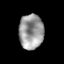
Tissue: prostate
Cell type: T cells
Senescence score: 0.3482
Nuclear area (px): 833
Mean DAPI intensity: 155.347